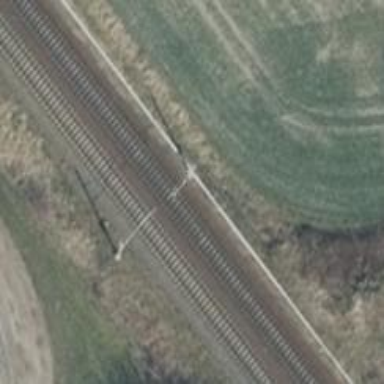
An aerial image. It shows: Milestone along the railway with catenary mast.